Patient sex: F
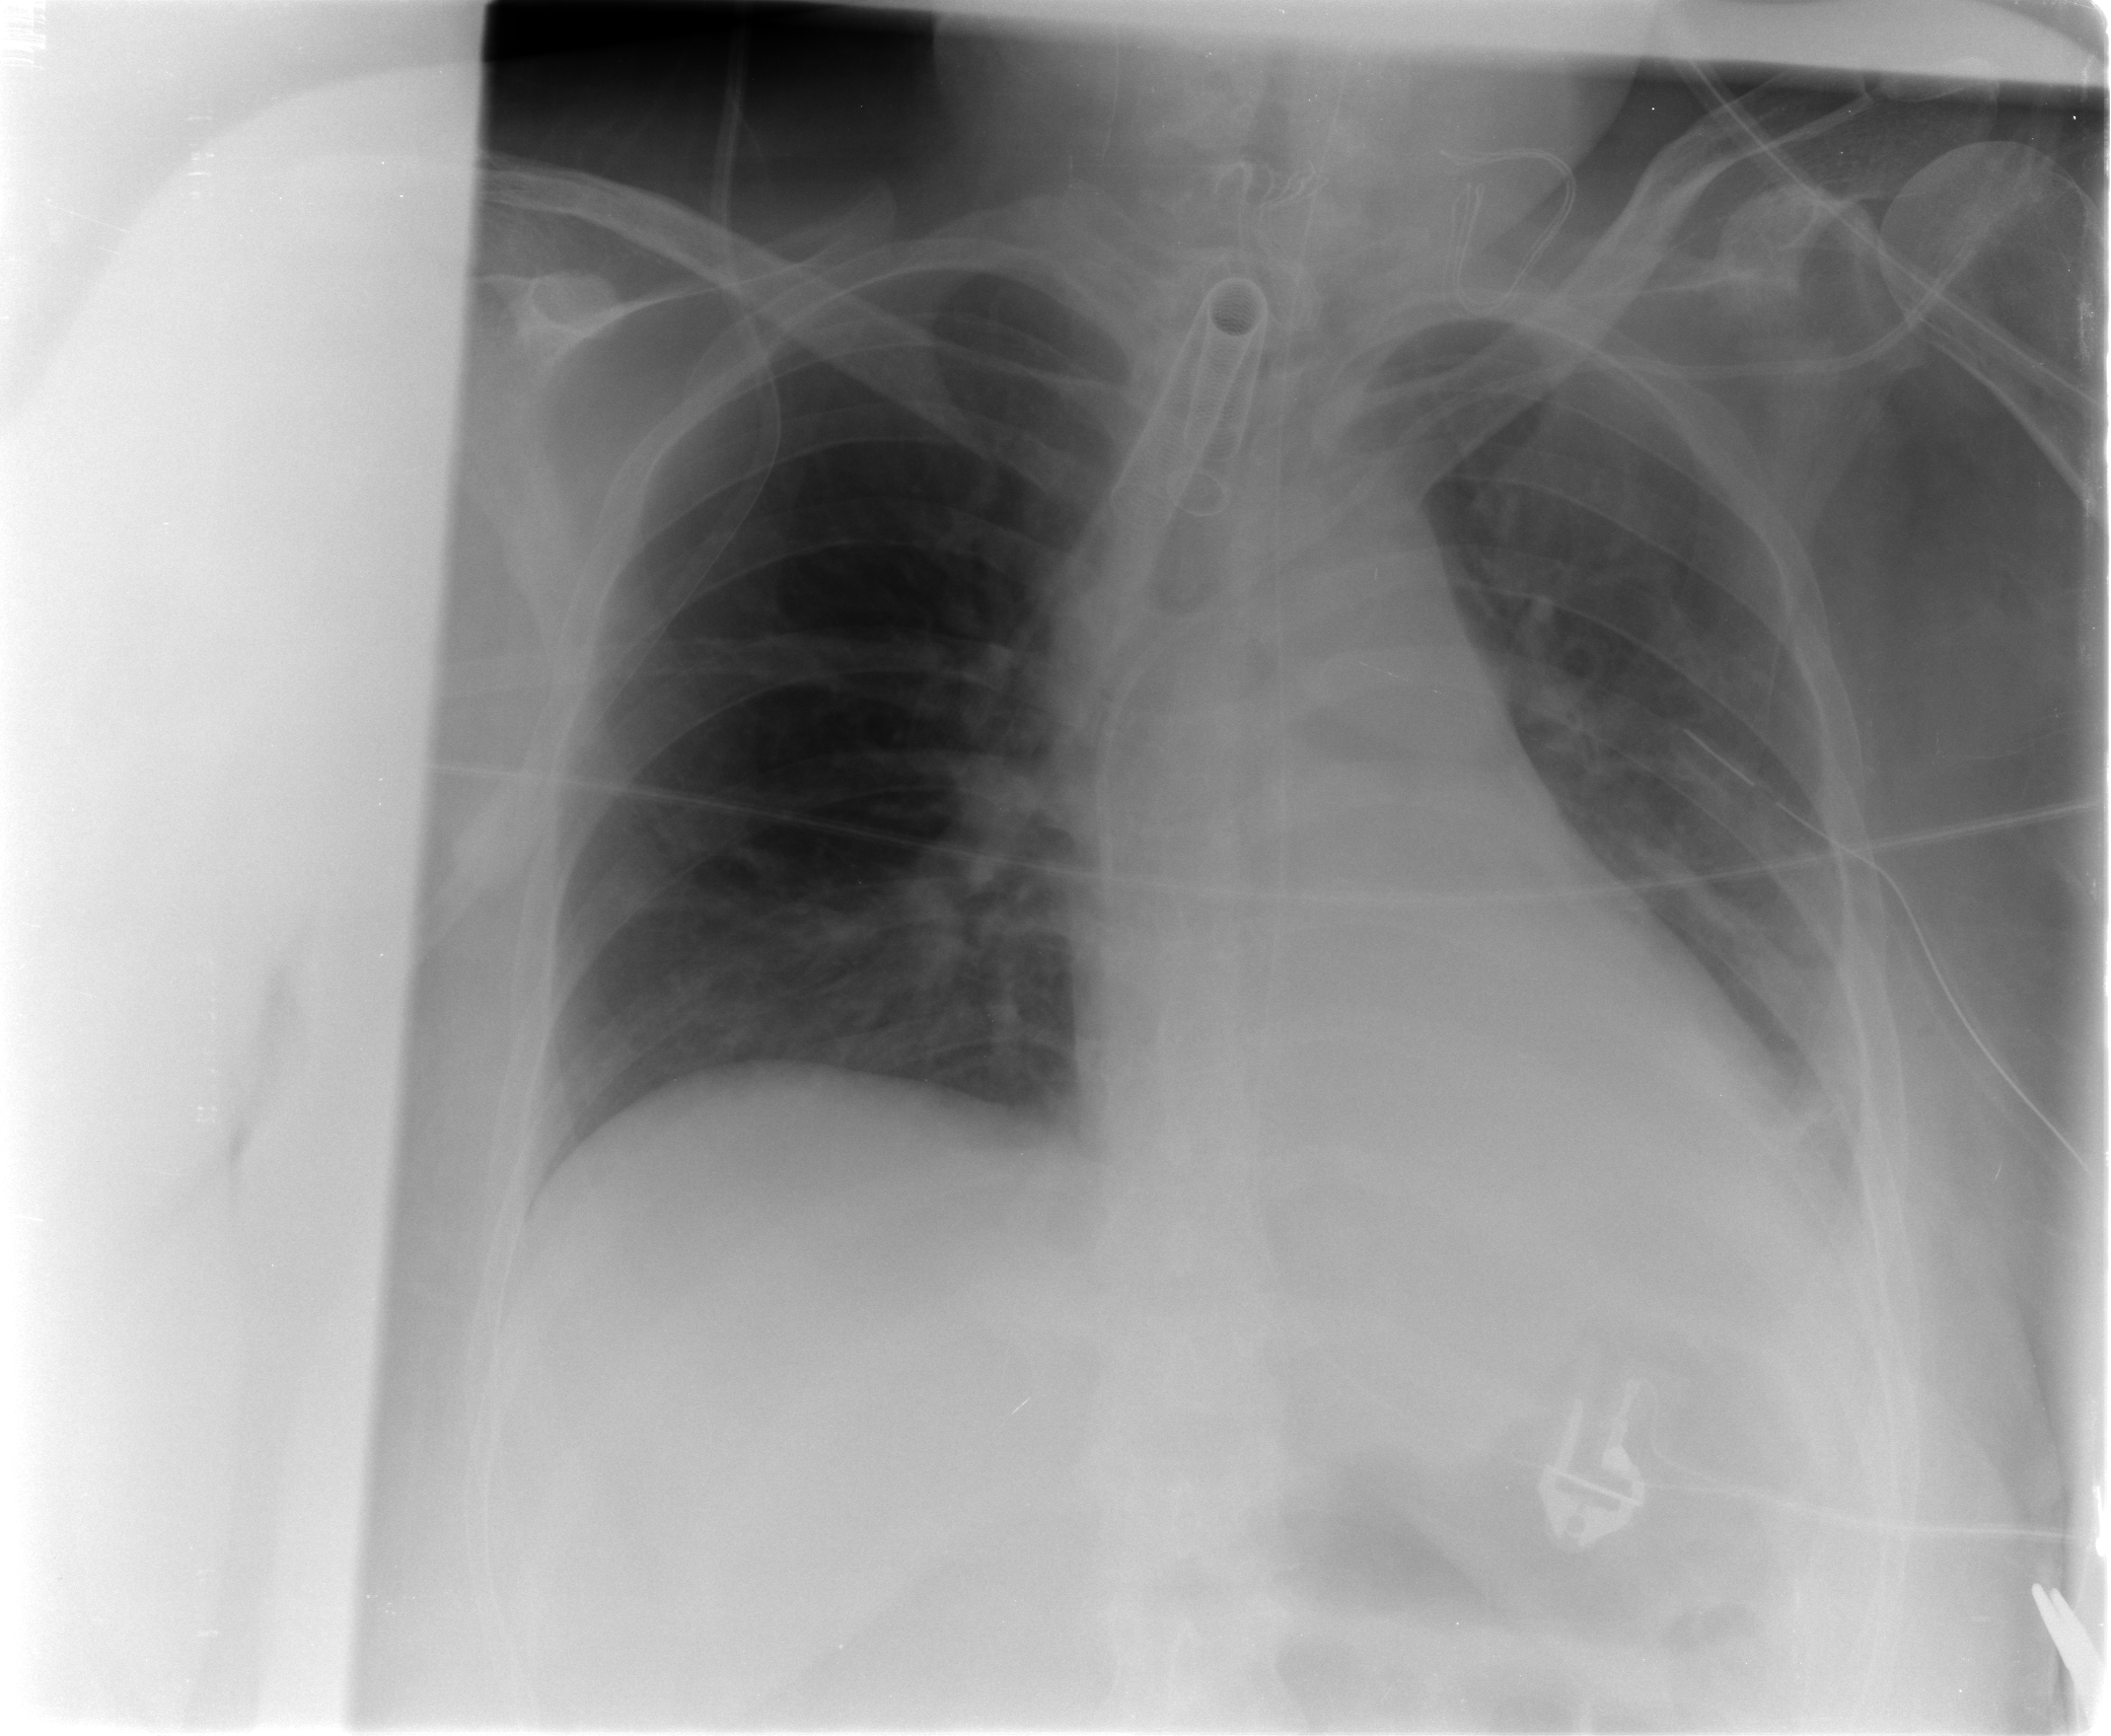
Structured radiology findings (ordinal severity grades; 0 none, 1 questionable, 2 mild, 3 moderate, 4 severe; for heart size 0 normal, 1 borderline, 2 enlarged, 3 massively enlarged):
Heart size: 2
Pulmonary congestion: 1
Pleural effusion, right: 0
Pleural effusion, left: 2
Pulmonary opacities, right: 0
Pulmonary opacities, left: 1
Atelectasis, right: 1
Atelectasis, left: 2